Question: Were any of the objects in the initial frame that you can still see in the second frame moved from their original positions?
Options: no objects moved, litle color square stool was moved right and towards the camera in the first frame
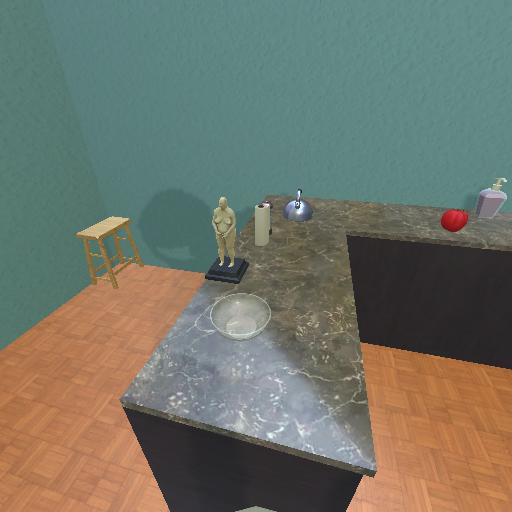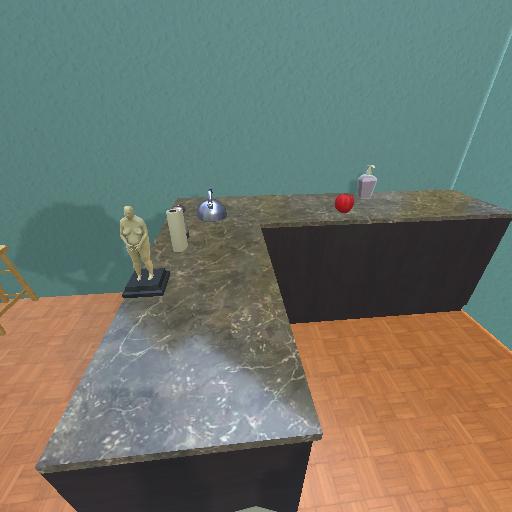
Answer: no objects moved